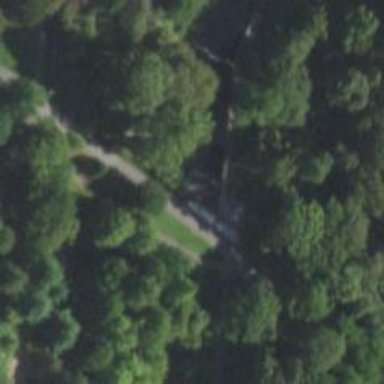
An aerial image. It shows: Footway bridge.